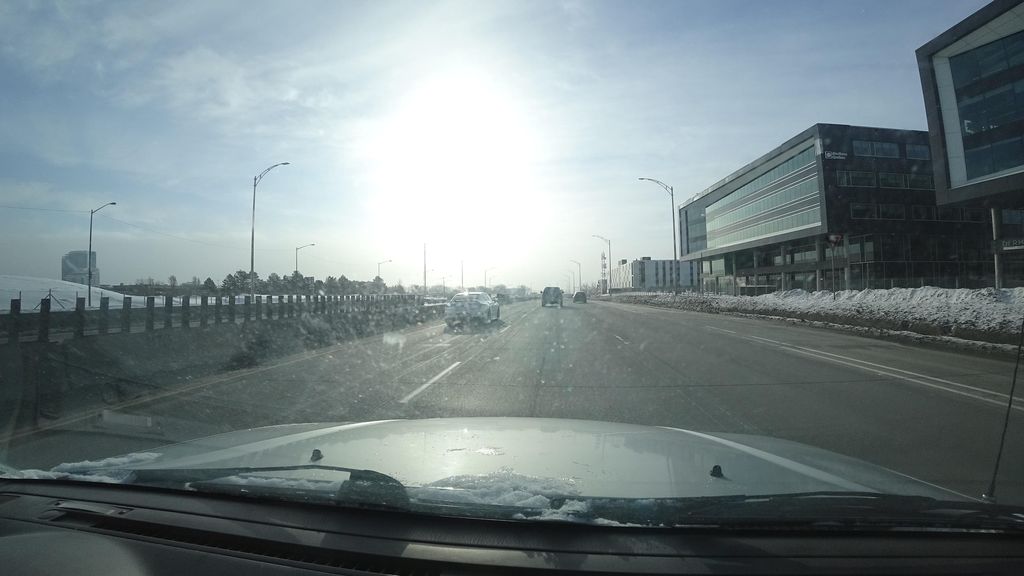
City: quebec_city